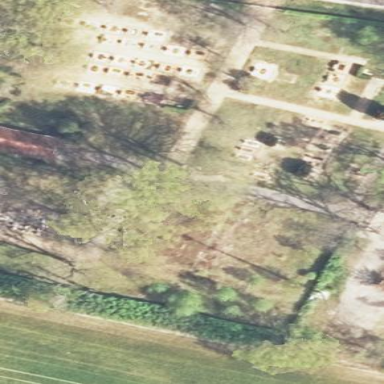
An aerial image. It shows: Cemetery.